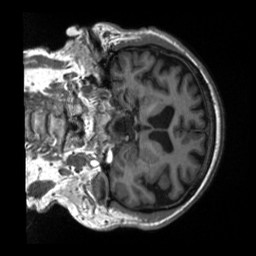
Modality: T1w
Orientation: coronal
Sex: male
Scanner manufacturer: siemens
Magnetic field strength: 3 T
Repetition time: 2.3 s
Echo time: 0.00226 s